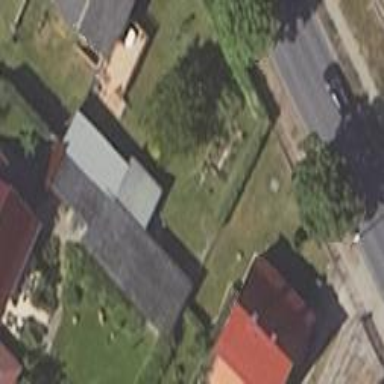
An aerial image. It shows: Shed.